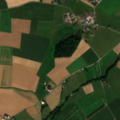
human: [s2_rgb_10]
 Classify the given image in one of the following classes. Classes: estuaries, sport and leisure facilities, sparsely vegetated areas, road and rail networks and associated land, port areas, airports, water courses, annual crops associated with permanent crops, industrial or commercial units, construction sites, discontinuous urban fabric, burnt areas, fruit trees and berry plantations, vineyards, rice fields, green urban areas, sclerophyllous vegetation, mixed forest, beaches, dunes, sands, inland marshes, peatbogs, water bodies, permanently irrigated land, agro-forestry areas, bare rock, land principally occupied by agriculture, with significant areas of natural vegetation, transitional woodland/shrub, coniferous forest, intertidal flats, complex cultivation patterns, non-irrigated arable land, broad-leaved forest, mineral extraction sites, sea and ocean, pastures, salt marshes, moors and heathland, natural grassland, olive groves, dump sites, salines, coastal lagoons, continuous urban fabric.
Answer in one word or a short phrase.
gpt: discontinuous urban fabric, non-irrigated arable land, pastures, complex cultivation patterns